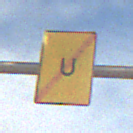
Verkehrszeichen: EndeUmleitung
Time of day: MorningAfternoon
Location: Outdoor (Urban)
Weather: PartlyCloudy
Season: NotSpecified
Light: Natural